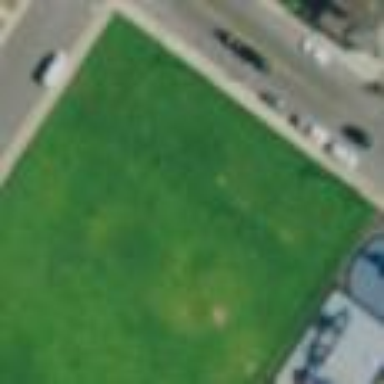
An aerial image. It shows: Soccer pitch for outdoor sports and leisure activities.